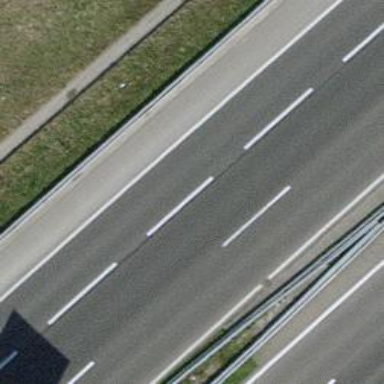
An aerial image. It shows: Asphalt motorway.